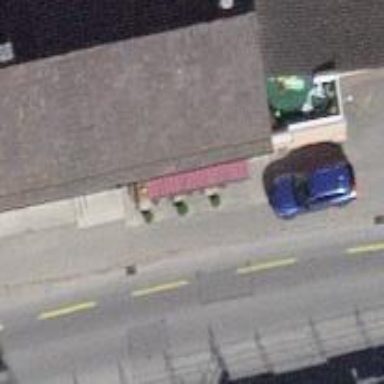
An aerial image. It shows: Restaurant.